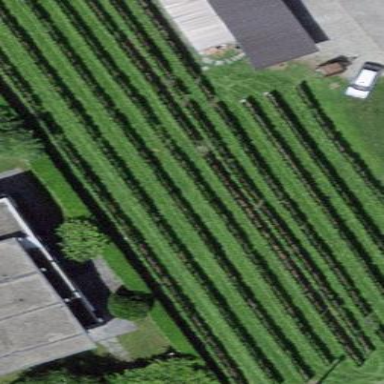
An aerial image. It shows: Vineyard growing grapes.